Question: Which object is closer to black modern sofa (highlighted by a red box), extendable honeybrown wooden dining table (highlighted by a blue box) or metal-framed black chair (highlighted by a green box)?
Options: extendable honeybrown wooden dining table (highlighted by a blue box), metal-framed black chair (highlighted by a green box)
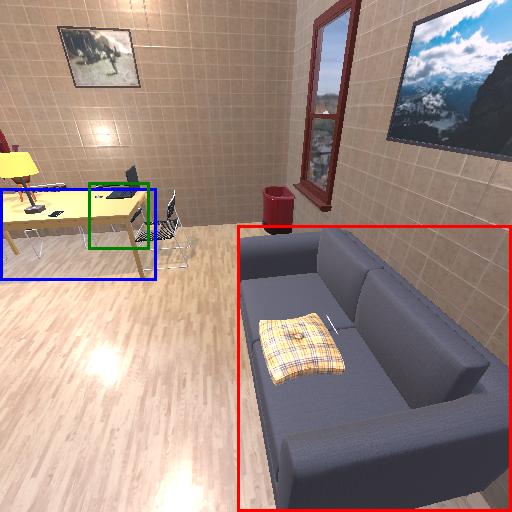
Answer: extendable honeybrown wooden dining table (highlighted by a blue box)